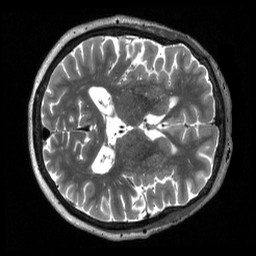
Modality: T2w
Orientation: axial
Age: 70
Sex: female
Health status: healthy
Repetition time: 3.2 s
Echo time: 0.563 s